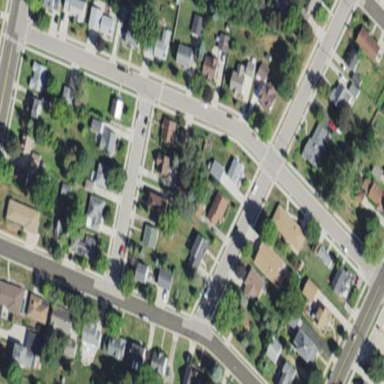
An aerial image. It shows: Residential area within neighborhood.